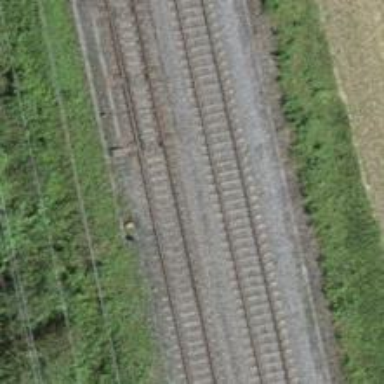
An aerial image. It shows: Railway switch with the turnout side on the right.